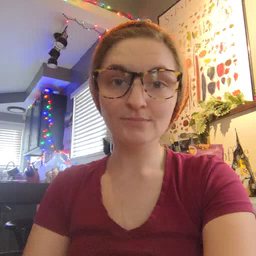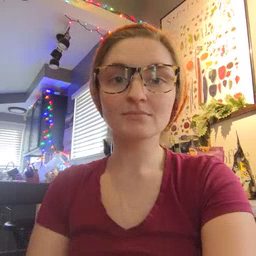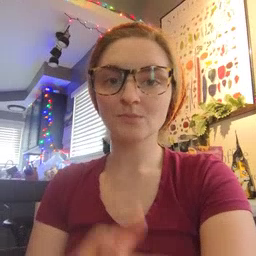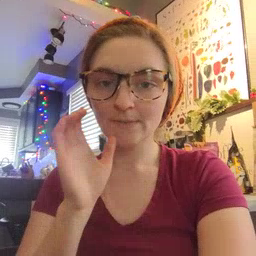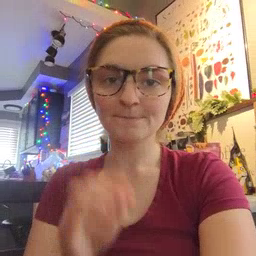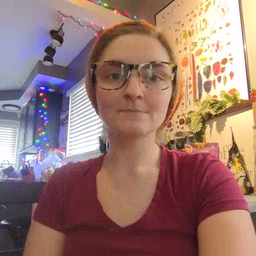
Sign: drink